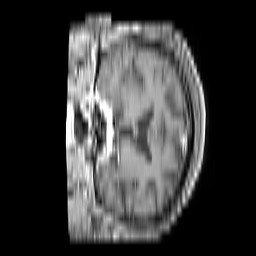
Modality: T1w
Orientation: coronal
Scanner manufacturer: philips
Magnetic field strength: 1.5 T
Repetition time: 0.1876 s
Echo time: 0.001926 s